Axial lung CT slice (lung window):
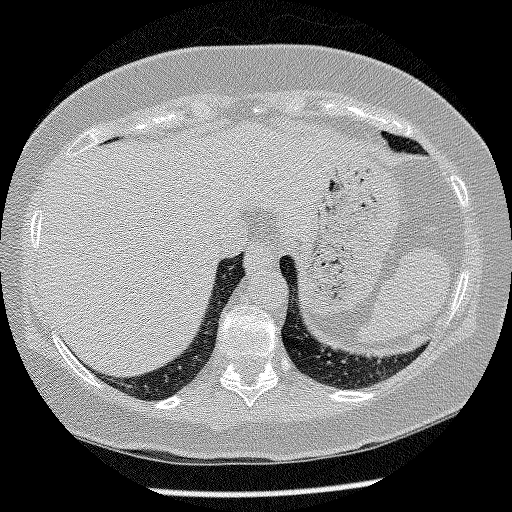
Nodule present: no